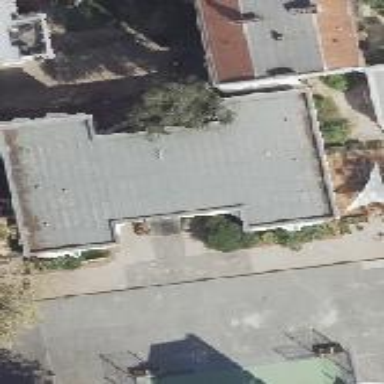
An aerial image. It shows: School building.